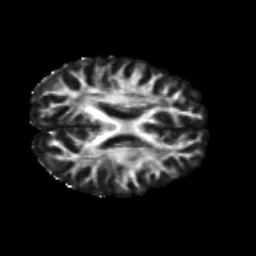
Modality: FA
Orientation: axial
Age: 24
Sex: male
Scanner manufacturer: siemens
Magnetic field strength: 3 T
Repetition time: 8.8 s
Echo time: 0.085 s